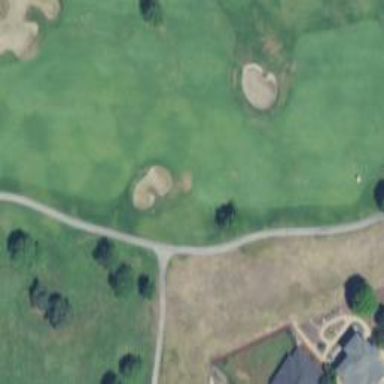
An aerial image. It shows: Path designated for golf carts.